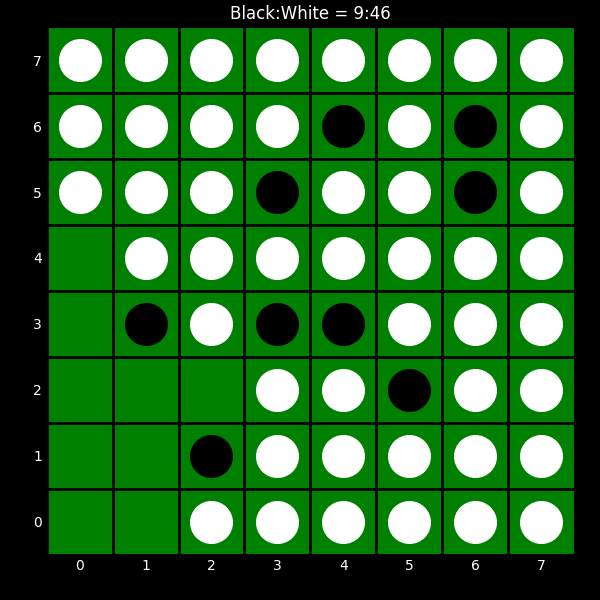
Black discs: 9
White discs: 46